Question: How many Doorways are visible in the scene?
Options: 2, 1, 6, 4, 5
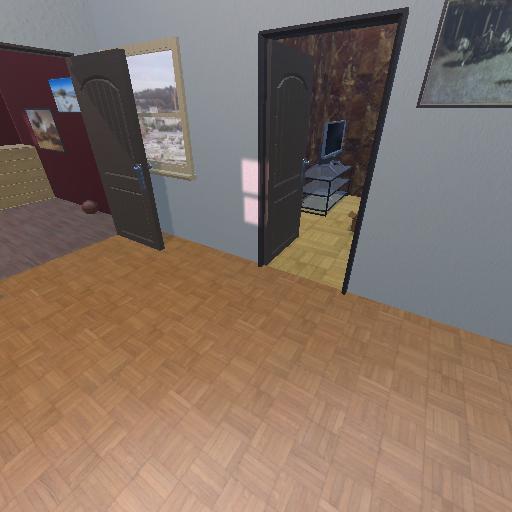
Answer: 2